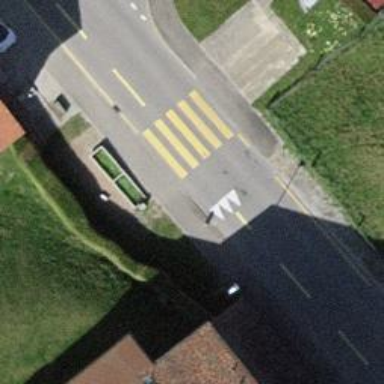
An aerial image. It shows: Uncontrolled road crossing.